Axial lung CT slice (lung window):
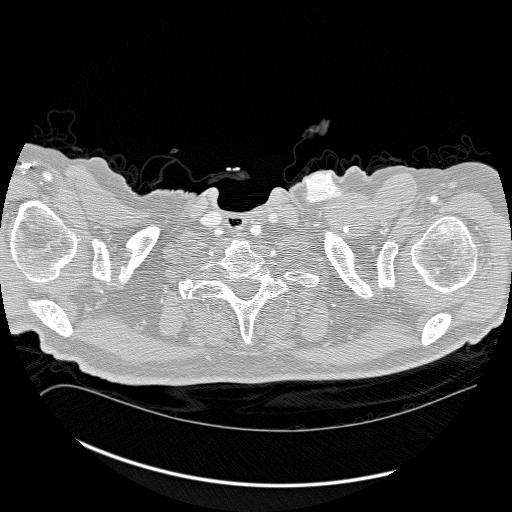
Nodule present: no